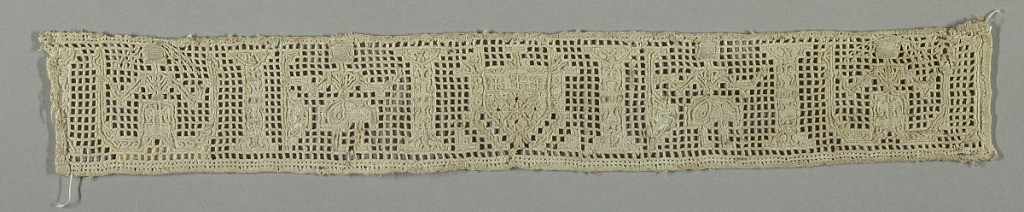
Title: Band
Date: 17th century
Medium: linen Technique: plain weave embroidered with deflected element work
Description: Woven linen band fragment with design showing a heraldic shield at center, crude mermaids, standing figures holding lutes, and columns.